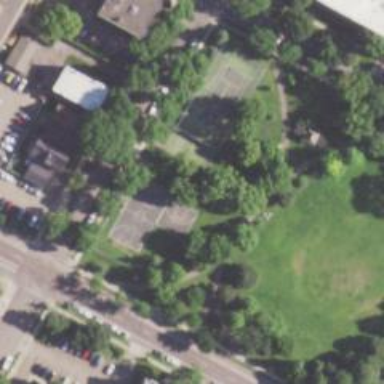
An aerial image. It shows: Basketball court in the leisure land pitch.